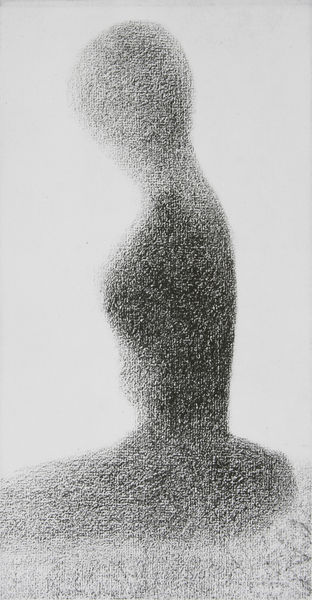
Titel: Studie für 'Ein Sonntagnachmittag auf der Insel La Grande Jatte'
Künstler: Georges Seurat
Standort: Otterlo
Institution: Kröller-Müller Museum
Schlagwörter: akt, dunkel, kopf, körper, schatten, weiß, mädchen, sitzen, brust, busen, frau, frisur, grau, hell, kleid, licht, profil, rücken, schwarz, zeichnung, dame, gras, wiese, stein, hals, portrait, boden, figur, sitzend, traurig, taille, brüste, japan, klar, seitlich, papier, pointilismus, abstrakt, leer, modern, formen, siebdruck, kahl, silhouette, weiblich, büste, sitzt, bauch, silouette, umriss, unscharf, punkte, corps, hell dunkel, fuss, gepunktet, kohle, kontur, torso, form, groß, druck, schwarzweiss, schraffur, radierung, blanc, noir, seite, leinwand, aquatinta, bleistift, kunst, reduziert, schattenriss, schema, schemenhaft, photo, hüfte, knieend, kniend, seurat, femme, rundung, verlauf, siluette, körnung, shilouette, prfil, weisse, gars, fra, dunstig, kniet, meditation, sitzende frau, frauenbüste, pastel, zeichnung schwarz, hingebung, grieselig, profiel, po, großer kopf, craie, siluete, obrkörper, sitzende fraue